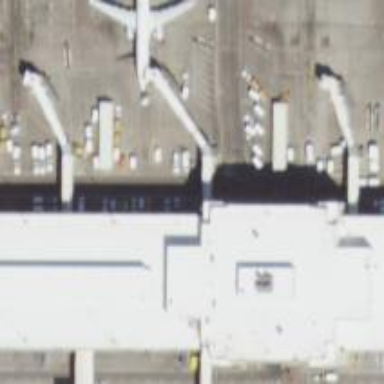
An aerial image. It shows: Airport gate.